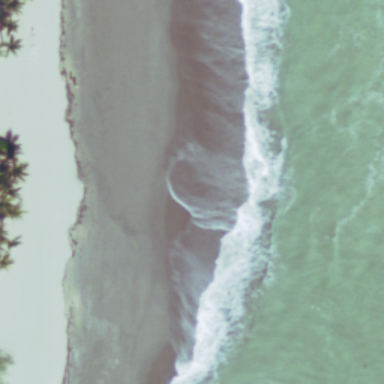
This is a beach with blue sea and white sands .